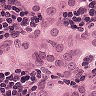
Metastatic tissue present: yes